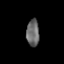
Tissue: prostate
Cell type: Epithelial cells
Senescence score: 0.2525
Nuclear area (px): 337
Mean DAPI intensity: 105.042